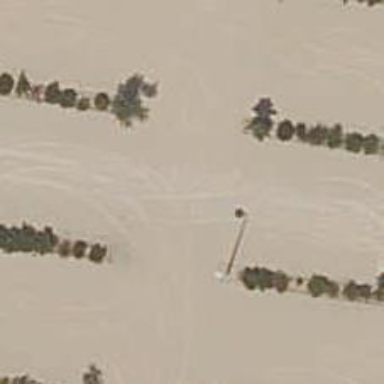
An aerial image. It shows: Parking aisle road with sand surface.